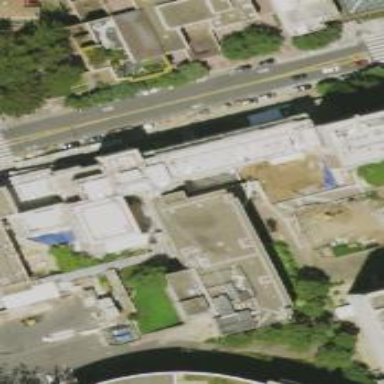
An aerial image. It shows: University building.